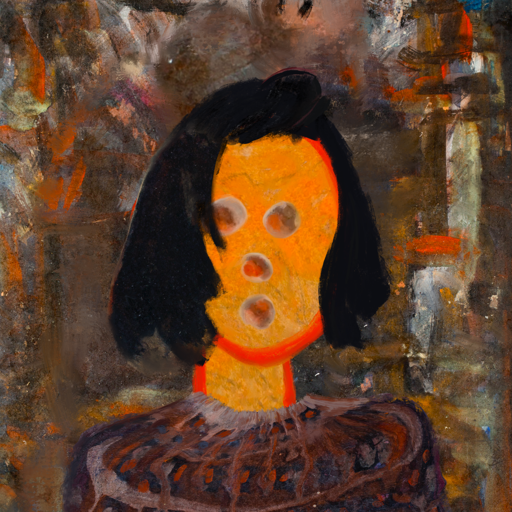
Background: GypsyQueen, Head And Neck Front: Sisters, Face Front: Rupkatha, Bust: Hypocrite, Hair Front: Mosgoul, Head Accessory: Blank, Second Necklace: Blank, Necklace: Blank, Baby: Blank